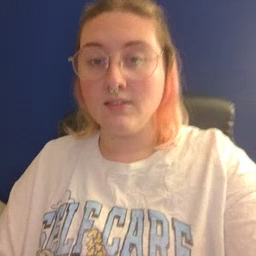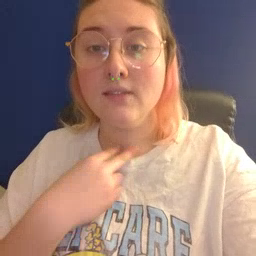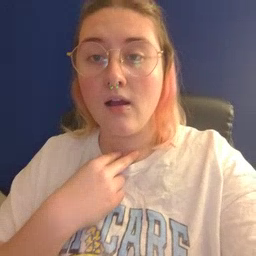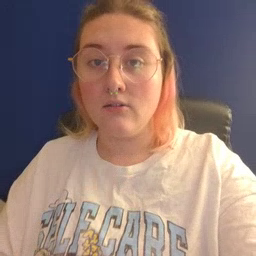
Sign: stuck